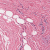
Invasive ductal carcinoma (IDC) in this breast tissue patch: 0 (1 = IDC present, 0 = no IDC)